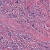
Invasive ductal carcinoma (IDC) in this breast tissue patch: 1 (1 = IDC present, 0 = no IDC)